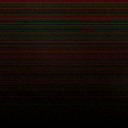
Screen state: off